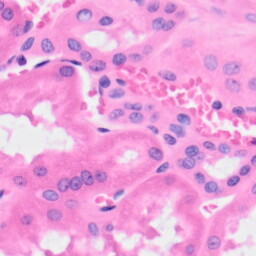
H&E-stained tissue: Kidney